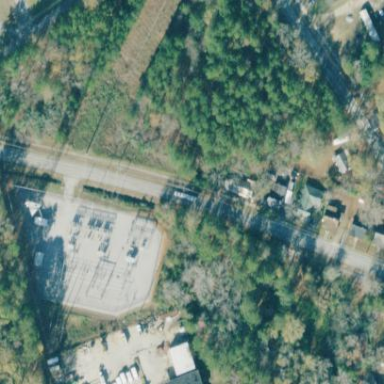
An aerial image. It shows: Distribution level power substation surrounded by fence.